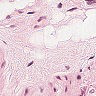
Metastatic tissue present: no